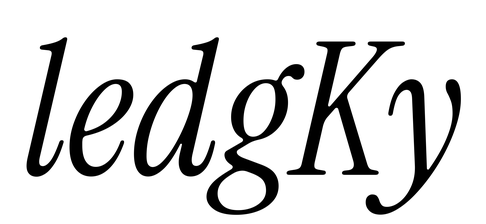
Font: InstrumentSerif-Italic